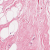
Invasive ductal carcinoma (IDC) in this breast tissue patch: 0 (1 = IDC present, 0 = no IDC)